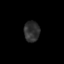
Tissue: skin
Cell type: Fibroblasts
Senescence score: 0.697
Nuclear area (px): 312
Mean DAPI intensity: 47.131